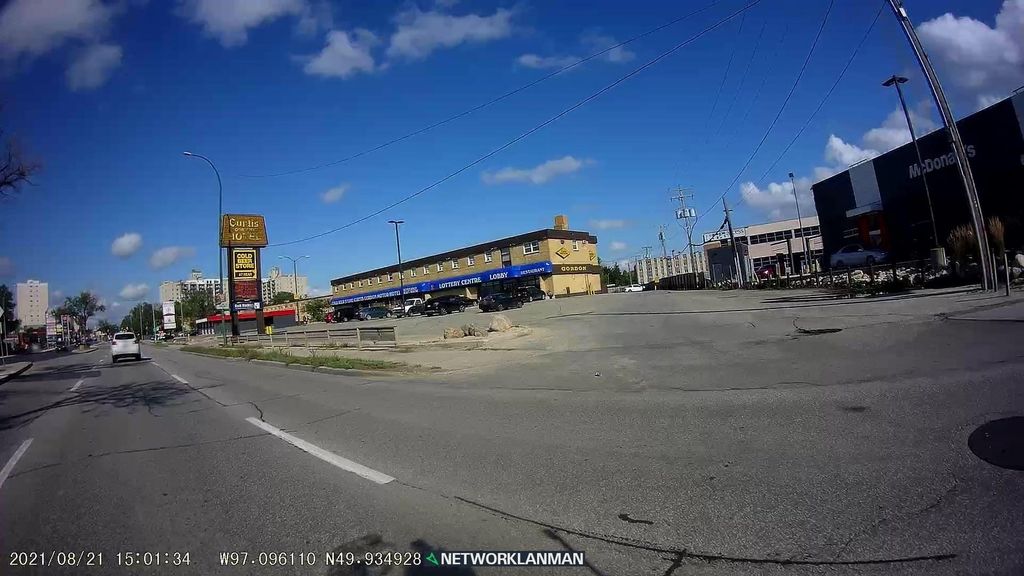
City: winnipeg